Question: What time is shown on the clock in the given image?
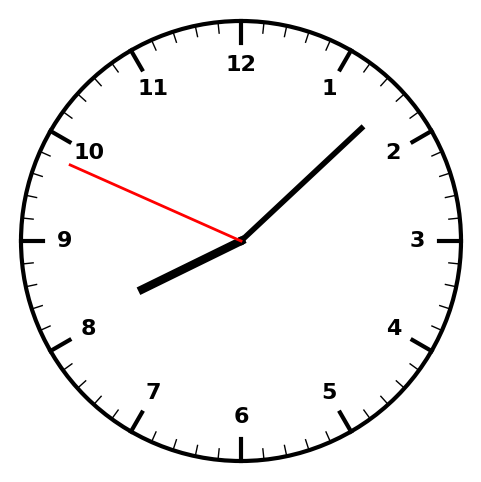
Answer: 08:07:49